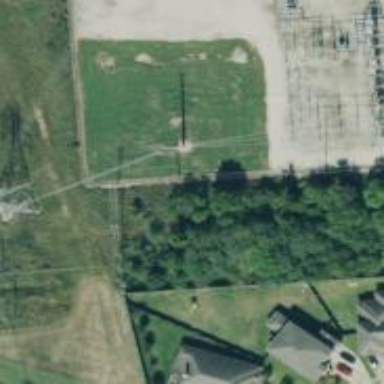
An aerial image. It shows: Power pole.